Question: Given the following four-coloring problem graph, where part of the region has been pre-colored, how many coloring combinations are there for the remaining region?
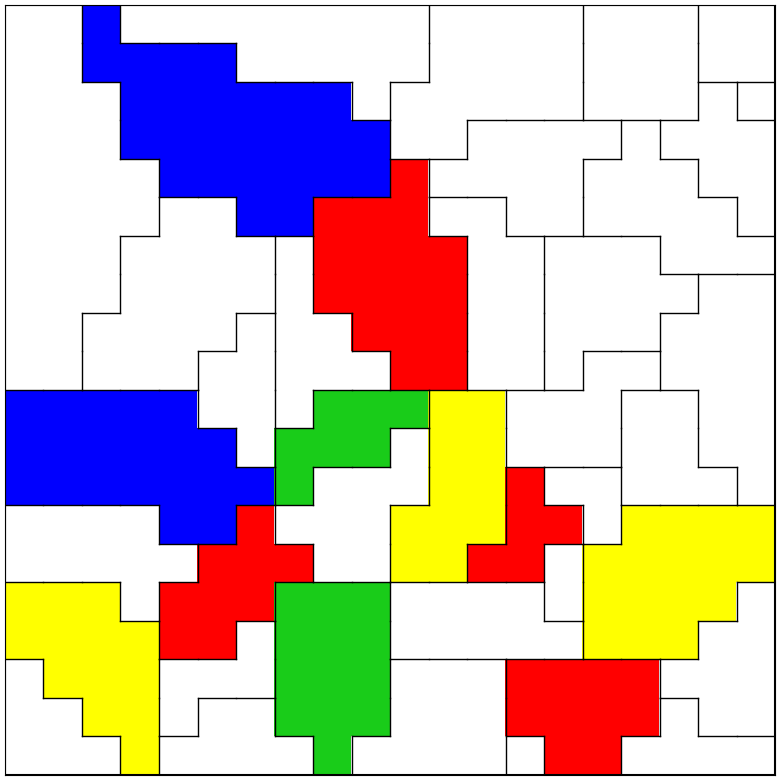
Answer: 8448